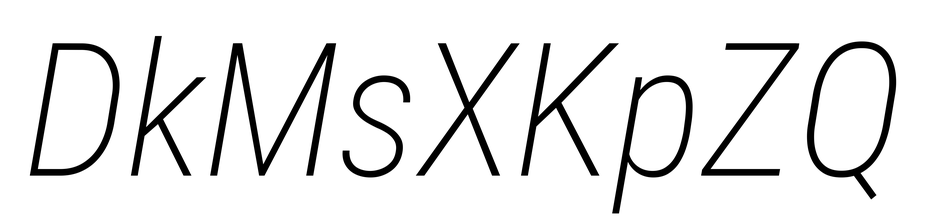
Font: Roboto-Italic_Condensed_ExtraLight_Italic